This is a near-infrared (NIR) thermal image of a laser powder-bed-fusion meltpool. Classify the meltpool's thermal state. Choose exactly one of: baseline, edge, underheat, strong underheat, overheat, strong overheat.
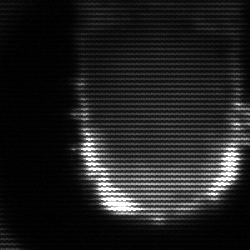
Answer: baseline